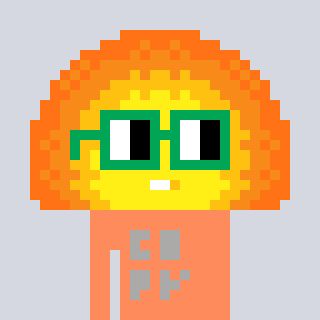
a pixel art character with square green glasses, a sunset-shaped head and a peachy-colored body on a cool background